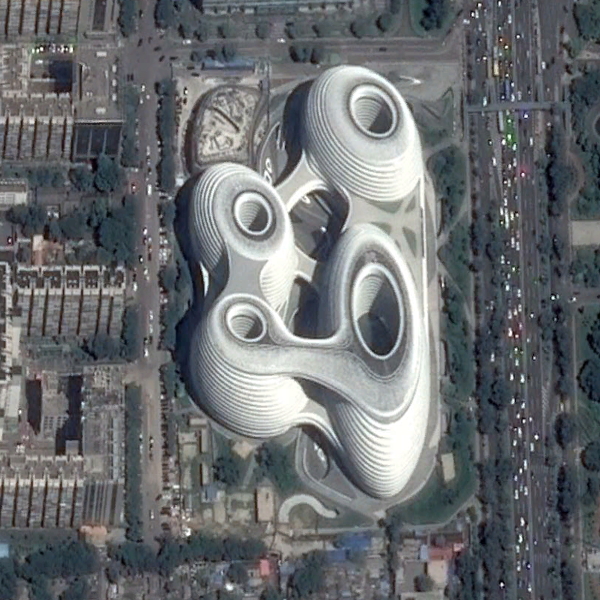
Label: Center